Field crop: maize
Growth stage: 2
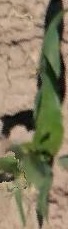
Species: maize